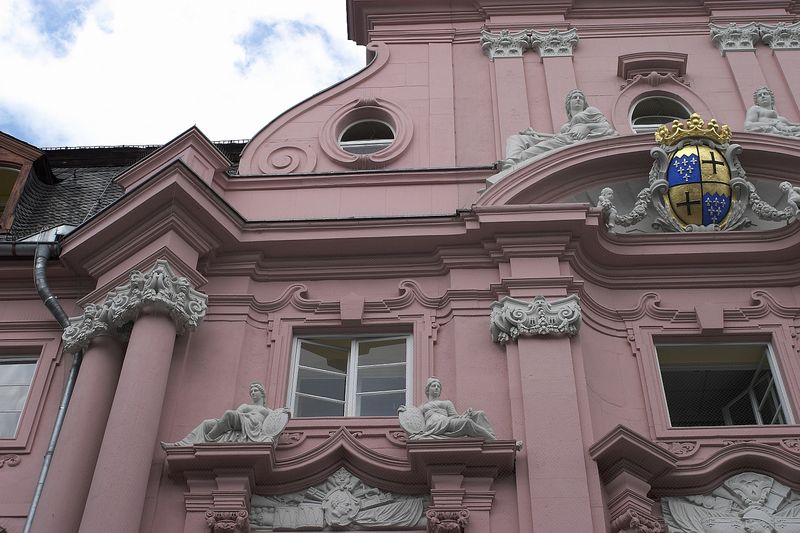
Titel: Jüngerer Dalberger Hof (jetzt Musikkonservatorium) in Mainz
Künstler: Kasper Herwarthel
Standort: Mainz, Klarastr. 4 (EU - D - RP)
Schlagwörter: blau, himmel, weiß, wolken, ausschnitt, fenster, frau, pfeiler, säule, säulen, dach, gebäude, haus, architektur, barock, kirche, gold, krone, renaissance, rosa, dachziegel, engel, bogen, fassade, giebel, lila, pilaster, figuren, jugendstil, detail, stuck, foto, fotografie, photographie, bögen, pink, schild, offen, kreuz, palast, regenrinne, kapitelle, kapitell, photo, portal, wappen, villa, gesims, skulpturen, statuen, voluten, korinthisch, schindeln, froschperspektive, jesuiten, gld, wappen#